Question: I'm trying to create a sticky footer from an image of 360px height, but I like that 160px of image to be behind the content and 200px to remain sticky.
My css is:
'''
html {
position: relative;
min-height: 100%;
}
body {
margin: 0 0 360px;
background: #049ec4
}
#wrap {
width: 90%;
border-radius: 8px;
background: #809FFF
}
footer {
position: absolute;
left: 0;
bottom: 0;
height: 360px;
width: 100%;
background: #049ec4 url("http://phonegap.com/css/images/cloud.jpg") 0 50% repeat-x;
}
'''
<URL>
but is creating a unwanted space, I like css to output like this:

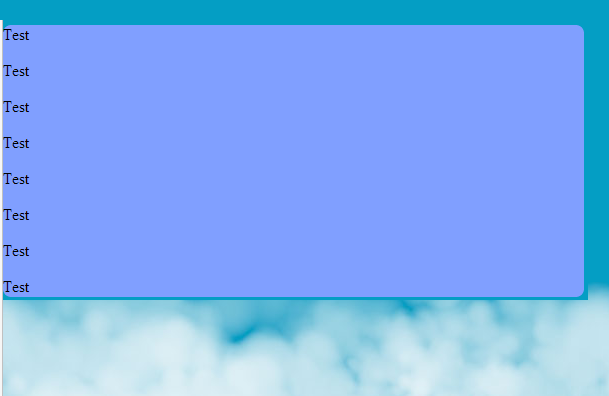
Answer: You can change the and instead of using the bottom property, set the or whatever you want. Set the to get it behind the wrap.
Take a look here: <URL>
A better solution, to avoid the footer being displayed in the middle of the window, is applying the background image to the body and adjusting it with the 'background-position:bottom left' property. Now you can give the 'footer' the height you want to fit the background image where you want: <URL>